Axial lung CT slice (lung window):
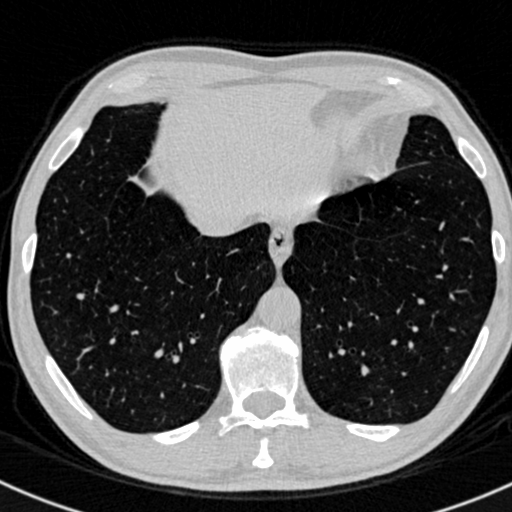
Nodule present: no